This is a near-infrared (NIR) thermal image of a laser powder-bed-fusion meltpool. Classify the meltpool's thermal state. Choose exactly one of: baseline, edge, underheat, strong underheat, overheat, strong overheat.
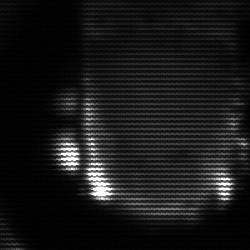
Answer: baseline